Question: I've been trying now for about a week to get a simple Spring hello world style project running without any luck.. so I'm hoping SO can help.
I'm trying to access this URL (localhost:8080/test/welcome) to display "Hello World!".
My aim is to use Spring annotations instead of configuring the beans via xml.
Currently when I access the above URL I get a HTTP Status 404 (the requested resource is not available) error.
These are the files I have:
'web.xml'
'''
<?xml version="1.0" encoding="UTF-8"?>
<web-app xmlns="http://java.sun.com/xml/ns/javaee" version="3.0"
xmlns:xsi="http://www.w3.org/2001/XMLSchema-instance"
xsi:schemaLocation="http://java.sun.com/xml/ns/javaee http://java.sun.com/xml/ns/javaee/web-app_3_0.xsd">
<display-name>test</display-name>
<!-- Spring MVC -->
<servlet>
<servlet-name>test-dispatcher</servlet-name>
<servlet-class>org.springframework.web.servlet.DispatcherServlet</servlet-class>
<load-on-startup>1</load-on-startup>
</servlet>
<servlet-mapping>
<servlet-name>test-dispatcher</servlet-name>
<url-pattern>/</url-pattern>
</servlet-mapping>
<context-param>
<param-name>contextConfigLocation</param-name>
<param-value>
/WEB-INF/test-dispatcher-servlet.xml
</param-value>
</context-param>
<listener>
<listener-class>org.springframework.web.context.ContextLoaderListener</listener-class>
</listener>
</web-app>
'''
'test-dispatcher-servlet.xml'
'''
<?xml version="1.0" encoding="UTF-8"?>
<beans xmlns="http://www.springframework.org/schema/beans"
xmlns:context="http://www.springframework.org/schema/context"
xmlns:mvc="http://www.springframework.org/schema/mvc"
xmlns:xsi="http://www.w3.org/2001/XMLSchema-instance"
xsi:schemaLocation="
http://www.springframework.org/schema/beans http://www.springframework.org/schema/beans/spring-beans.xsd
http://www.springframework.org/schema/context http://www.springframework.org/schema/context/spring-context.xsd
http://www.springframework.org/schema/mvc http://www.springframework.org/schema/mvc/spring-mvc.xsd">
<context:component-scan base-package="com.test.test.controllers"/>
<mvc:annotation-driven />
<bean class="org.springframework.web.servlet.view.InternalResourceViewResolver">
<property name="prefix">
<value>/WEB-INF/pages/</value>
</property>
<property name="suffix">
<value>.jsp</value>
</property>
</bean>
</beans>
'''
'WelcomeController.java'
'''
package com.test.test.controllers;
import org.springframework.stereotype.Controller;
import org.springframework.ui.Model;
import org.springframework.web.bind.annotation.RequestMapping;
import org.springframework.web.bind.annotation.RequestMethod;
@Controller
@RequestMapping("/welcome")
public class WelcomeController {
@RequestMapping(method = RequestMethod.GET)
public String printWelcome(Model model) {
return "welcome";
}
}
'''
'welcome.jsp'
'''
<html>
<body>
<h2>Hello World!</h2>
</body>
</html>
'''
'pom.xml'
'''
<project xmlns="http://maven.apache.org/POM/4.0.0" xmlns:xsi="http://www.w3.org/2001/XMLSchema-instance"
xsi:schemaLocation="http://maven.apache.org/POM/4.0.0 http://maven.apache.org/maven-v4_0_0.xsd">
<modelVersion>4.0.0</modelVersion>
<groupId>com.test</groupId>
<artifactId>test</artifactId>
<packaging>war</packaging>
<version>0.0.1-SNAPSHOT</version>
<name>test</name>
<build>
<finalName>test</finalName>
</build>
<properties>
<maven.compiler.source>1.7</maven.compiler.source>
<maven.compiler.target>1.7</maven.compiler.target>
<project.build.sourceEncoding>UTF-8</project.build.sourceEncoding>
<org.springframework.version>3.2.3.RELEASE</org.springframework.version>
<org.springframework.security.version>3.1.4.RELEASE</org.springframework.security.version>
</properties>
<dependencies>
<dependency>
<groupId>junit</groupId>
<artifactId>junit</artifactId>
<version>3.8.1</version>
<scope>test</scope>
</dependency>
<dependency>
<groupId>javax.servlet</groupId>
<artifactId>servlet-api</artifactId>
<version>2.5</version>
</dependency>
<dependency>
<groupId>jstl</groupId>
<artifactId>jstl</artifactId>
<version>1.2</version>
</dependency>
<dependency>
<groupId>mysql</groupId>
<artifactId>mysql-connector-java</artifactId>
<version>5.1.25</version>
</dependency>
<!-- Spring Dependencies -->
<dependency>
<groupId>org.springframework</groupId>
<artifactId>spring-core</artifactId>
<version>${org.springframework.version}</version>
</dependency>
<dependency>
<groupId>org.springframework</groupId>
<artifactId>spring-web</artifactId>
<version>${org.springframework.version}</version>
</dependency>
<dependency>
<groupId>org.springframework</groupId>
<artifactId>spring-webmvc</artifactId>
<version>${org.springframework.version}</version>
</dependency>
<dependency>
<groupId>org.springframework</groupId>
<artifactId>spring-context</artifactId>
<version>${org.springframework.version}</version>
</dependency>
<dependency>
<groupId>org.springframework</groupId>
<artifactId>spring-beans</artifactId>
<version>${org.springframework.version}</version>
</dependency>
<dependency>
<groupId>org.springframework</groupId>
<artifactId>spring-expression</artifactId>
<version>${org.springframework.version}</version>
</dependency>
<dependency>
<groupId>org.springframework</groupId>
<artifactId>spring-aop</artifactId>
<version>${org.springframework.version}</version>
</dependency>
<dependency>
<groupId>org.springframework</groupId>
<artifactId>spring-jdbc</artifactId>
<version>${org.springframework.version}</version>
</dependency>
<!-- Spring Security Dependencies -->
<dependency>
<groupId>org.springframework.security</groupId>
<artifactId>spring-security-core</artifactId>
<version>${org.springframework.security.version}</version>
</dependency>
<dependency>
<groupId>org.springframework.security</groupId>
<artifactId>spring-security-web</artifactId>
<version>${org.springframework.security.version}</version>
</dependency>
<dependency>
<groupId>org.springframework.security</groupId>
<artifactId>spring-security-config</artifactId>
<version>${org.springframework.security.version}</version>
</dependency>
<dependency>
<groupId>org.springframework.security</groupId>
<artifactId>spring-security-acl</artifactId>
<version>${org.springframework.security.version}</version>
</dependency>
<dependency>
<groupId>org.springframework.security</groupId>
<artifactId>spring-security-taglibs</artifactId>
<version>${org.springframework.security.version}</version>
</dependency>
</dependencies>
</project>
'''
My project structure:

I just can't figure out why it isn't working and I'm not sure if I can even strip it down any further than I already have...
I have so many questions about Spring but I guess they will have to wait for another question. This experience so far has been more challenging than anything else I've done... and it's just to set it up! I can't wait to get to the actual programming!
Thanks for any help.
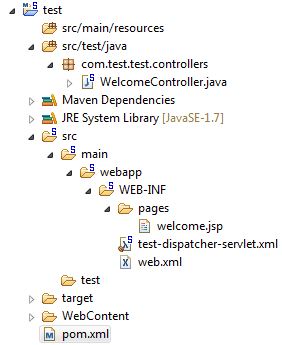
Answer: Is there a reason why you put your controller in the 'src/test/java' folder? That folder is, as far as I know, skipped during packaging, so your WAR-file doesn't contain a controller anymore when you package it.
Create a folder called 'src/main/java'. I notice you're using the Maven plugin so normally it will automatically be picked up as a source folder. If not, right click your project and go to and then (or something similar).
Now move the package 'com.test.test.controller' to the 'src/main/java' folder and build + deploy again.